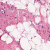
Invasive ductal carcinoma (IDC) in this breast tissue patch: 0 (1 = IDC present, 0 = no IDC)